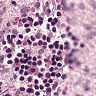
Metastatic tissue present: no